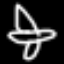
Label: airplane